Question: I'm trying to render my map for a game by some angle 'ctx.setTransform(1, -0.5, 1, 0.5, 0, 200);' (standard is 'ctx.setTransform(1, 0, 0, 1, 0, 0);').
But then I have some lines:
.
Here is code:
'''
var canvas = document.getElementById('canvas');
var ctx = canvas.getContext('2d'),
cellSize = 50,
pic = new Image(),
map =
[
[{x:5,y:1},{x:1,y:1},{x:1,y:1},{x:1,y:1},{x:1,y:1},{x:1,y:1},{x:1,y:1},{x:1,y:1}],
[{x:3,y:1},{x:1,y:1},{x:1,y:1},{x:1,y:1},{x:1,y:1},{x:1,y:1},{x:1,y:1},{x:1,y:1}],
[{x:3,y:1},{x:1,y:1},{x:1,y:1},{x:1,y:1},{x:1,y:1},{x:1,y:1},{x:1,y:1},{x:1,y:1}],
[{x:3,y:1},{x:1,y:1},{x:1,y:1},{x:1,y:1},{x:1,y:1},{x:1,y:1},{x:1,y:1},{x:1,y:1}],
[{x:3,y:1},{x:1,y:1},{x:1,y:1},{x:1,y:1},{x:1,y:1},{x:1,y:1},{x:1,y:1},{x:1,y:1}],
[{x:3,y:1},{x:1,y:1},{x:1,y:1},{x:1,y:1},{x:1,y:1},{x:1,y:1},{x:1,y:1},{x:1,y:1}],
[{x:3,y:1},{x:1,y:1},{x:1,y:1},{x:1,y:1},{x:1,y:1},{x:1,y:1},{x:1,y:1},{x:1,y:1}],
[{x:4,y:1},{x:2,y:1},{x:2,y:1},{x:2,y:1},{x:2,y:1},{x:2,y:1},{x:2,y:1},{x:2,y:1}]
];
canvas.width = 16 * cellSize;
canvas.height = 16 * cellSize;
ctx.setTransform(1, -0.5, 1, 0.5, 0, 200);
pic.src = 'http://promodesign.kei.pl/cb/test/sprite.svg';
pic.onload = function() {
for (var j = 0 ; j < 8; j ++)
for (var i = 0; i < 8; i ++)
ctx.drawImage(pic, (map[i][j].x-1)*cellSize, (map[i][j].y-1)*cellSize, 50, 50, j*cellSize, i*cellSize, 50, 50);
var pic2 = new Image(); pic2.src = 'http://promodesign.kei.pl/cb/test/man.png';
pic2.onload = function() {
ctx.setTransform(1, 0, 0, 1, 0, 60);
ctx.drawImage(pic2, 150, 75);
}
}
'''
'''
<canvas id="canvas"></canvas>
'''
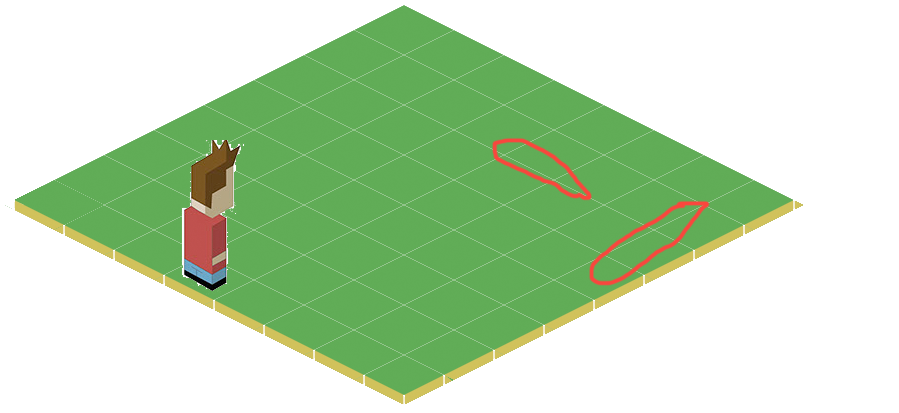
Answer: Using transforms will cause gaps between drawings that one would believe to be abutted. It is caused because drawings coordinates use floating points rather than integers and transformation math causes differences in alignment.
Probably your simplest fix is to slightly enlarge the entire scene by a very small size which will hide the alignment differences. Even +2% will usually give the desired result.
<URL>
Here's your code refactored to scale to 102% of original size.
'''
var canvas = document.getElementById('canvas');
var ctx = canvas.getContext('2d'),
cellSize = 50,
pic = new Image(),
map =
[
[{x:5,y:1},{x:1,y:1},{x:1,y:1},{x:1,y:1},{x:1,y:1},{x:1,y:1},{x:1,y:1},{x:1,y:1}],
[{x:3,y:1},{x:1,y:1},{x:1,y:1},{x:1,y:1},{x:1,y:1},{x:1,y:1},{x:1,y:1},{x:1,y:1}],
[{x:3,y:1},{x:1,y:1},{x:1,y:1},{x:1,y:1},{x:1,y:1},{x:1,y:1},{x:1,y:1},{x:1,y:1}],
[{x:3,y:1},{x:1,y:1},{x:1,y:1},{x:1,y:1},{x:1,y:1},{x:1,y:1},{x:1,y:1},{x:1,y:1}],
[{x:3,y:1},{x:1,y:1},{x:1,y:1},{x:1,y:1},{x:1,y:1},{x:1,y:1},{x:1,y:1},{x:1,y:1}],
[{x:3,y:1},{x:1,y:1},{x:1,y:1},{x:1,y:1},{x:1,y:1},{x:1,y:1},{x:1,y:1},{x:1,y:1}],
[{x:3,y:1},{x:1,y:1},{x:1,y:1},{x:1,y:1},{x:1,y:1},{x:1,y:1},{x:1,y:1},{x:1,y:1}],
[{x:4,y:1},{x:2,y:1},{x:2,y:1},{x:2,y:1},{x:2,y:1},{x:2,y:1},{x:2,y:1},{x:2,y:1}]
];
var scaleFix=1.02;
canvas.width = 16 * cellSize;
canvas.height = 16 * cellSize;
ctx.setTransform(1.00, -0.5, 1.00, 0.5, 0, 200);
pic.src = 'http://promodesign.kei.pl/cb/test/sprite.svg';
pic.onload = function() {
for (var j = 0 ; j < 8; j ++)
for (var i = 0; i < 8; i ++)
ctx.drawImage(pic, (map[i][j].x-1)*cellSize, (map[i][j].y-1)*cellSize, 50, 50, j*cellSize, i*cellSize, 50*scaleFix, 50*scaleFix);
var pic2 = new Image(); pic2.src = 'http://promodesign.kei.pl/cb/test/man.png';
pic2.onload = function() {
ctx.setTransform(1, 0, 0, 1, 0, 60);
ctx.drawImage(pic2, 150*scaleFix, 75*scaleFix);
}
}
'''
'''
body{ background-color: ivory; }
#canvas{border:1px solid red; margin:0 auto; }
'''
'''
<h4>Content scaled to 102% to hide transformational gaps.</h4>
<canvas id="canvas" width=300 height=300></canvas>
'''
Ok...let's try this again. , but this time convert the '.svg' into a '.png' for FireFox's benefit. You can do the conversion on-the-fly by drawing the svg to a canvas and using that canvas as an image source instead of 'pic' (Yes, you can 'drawImage' one canvas onto another canvas). You could also do the conversion to the .svg itself and deliver a .png instead of a .svg.
Example: Converting SVG to PNG on-the-fly on the client-side:
'''
var canvas = document.getElementById('canvas');
var ctx = canvas.getContext('2d'),
cellSize = 50,
pic = new Image(),
map =
[
[{x:5,y:1},{x:1,y:1},{x:1,y:1},{x:1,y:1},{x:1,y:1},{x:1,y:1},{x:1,y:1},{x:1,y:1}],
[{x:3,y:1},{x:1,y:1},{x:1,y:1},{x:1,y:1},{x:1,y:1},{x:1,y:1},{x:1,y:1},{x:1,y:1}],
[{x:3,y:1},{x:1,y:1},{x:1,y:1},{x:1,y:1},{x:1,y:1},{x:1,y:1},{x:1,y:1},{x:1,y:1}],
[{x:3,y:1},{x:1,y:1},{x:1,y:1},{x:1,y:1},{x:1,y:1},{x:1,y:1},{x:1,y:1},{x:1,y:1}],
[{x:3,y:1},{x:1,y:1},{x:1,y:1},{x:1,y:1},{x:1,y:1},{x:1,y:1},{x:1,y:1},{x:1,y:1}],
[{x:3,y:1},{x:1,y:1},{x:1,y:1},{x:1,y:1},{x:1,y:1},{x:1,y:1},{x:1,y:1},{x:1,y:1}],
[{x:3,y:1},{x:1,y:1},{x:1,y:1},{x:1,y:1},{x:1,y:1},{x:1,y:1},{x:1,y:1},{x:1,y:1}],
[{x:4,y:1},{x:2,y:1},{x:2,y:1},{x:2,y:1},{x:2,y:1},{x:2,y:1},{x:2,y:1},{x:2,y:1}]
];
var scaleFix=1.02;
canvas.width = 16 * cellSize;
canvas.height = 16 * cellSize;
ctx.setTransform(1.00, -0.5, 1.00, 0.5, 0, 200);
var pic2=new Image();
pic2.onload=start;
pic2.src='http://promodesign.kei.pl/cb/test/man.png';
var pic;
var img=new Image();
img.onload=start;
img.src='http://promodesign.kei.pl/cb/test/sprite.svg';
var imgCount=2;
function start(){
if(--imgCount>0){return;}
pic=document.createElement('canvas');
pic.width=img.width;
pic.height=img.height;
pic.getContext('2d').drawImage(img,0,0);
drawScene();
document.body.appendChild(pic);
}
function drawScene(){
for (var j = 0 ; j < 8; j ++)
for (var i = 0; i < 8; i ++){{
ctx.drawImage(pic, (map[i][j].x-1)*cellSize, (map[i][j].y-1)*cellSize, 50, 50, j*cellSize, i*cellSize, 50*scaleFix, 50*scaleFix);
}}
ctx.setTransform(1, 0, 0, 1, 0, 60);
ctx.drawImage(pic2, 150*scaleFix, 75*scaleFix);
}
'''